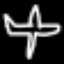
Label: airplane